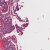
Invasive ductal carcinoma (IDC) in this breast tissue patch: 1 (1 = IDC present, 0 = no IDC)